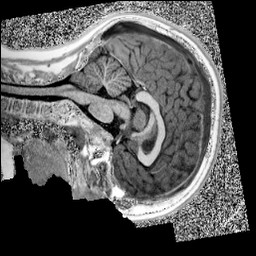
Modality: UNIT1
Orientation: sagittal
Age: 13
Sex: male
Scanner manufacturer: siemens
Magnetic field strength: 3 T
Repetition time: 4 s
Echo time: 0.00299 s